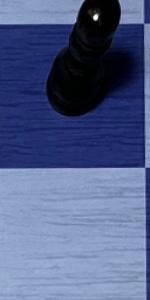
Label: Empty